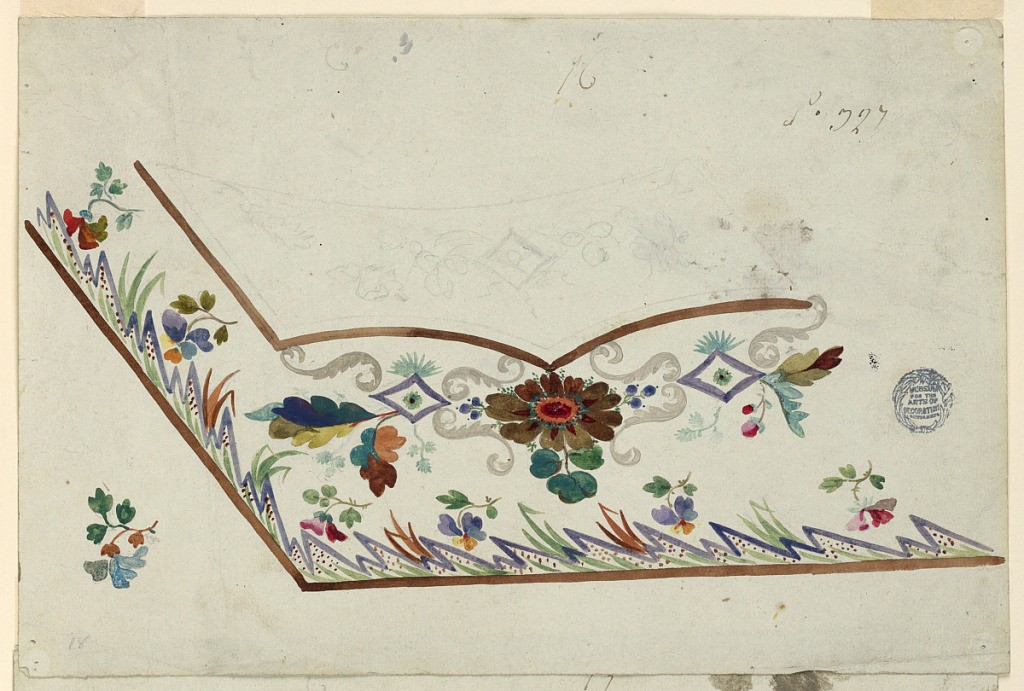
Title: Design for a Waistcoat
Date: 1780-1790
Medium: Pancil and various gouaches on paper
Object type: Drawing
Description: Design for the embroidery of the left bottom part of a man's waistcoat. Edges lilac. A double handled vase stands at the bottom of a perspectively shown V having a lambrequin at the outer side. Boughs fill the remaining part of the inside, grow from the intervals of the scallops and from two festoons. Triangles with a row of leaves are shown along the edge of the waistcoat. Boughs of two different designs alternate in the obliquely rising part of the field.